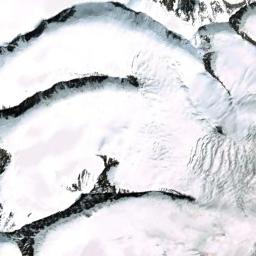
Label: snowberg